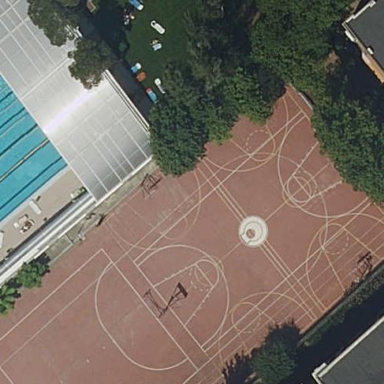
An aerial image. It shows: Basketball court on leisure land pitch.